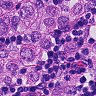
Metastatic tissue present: yes